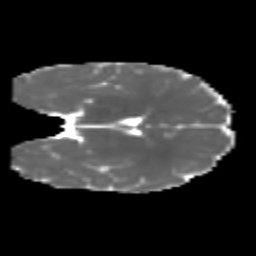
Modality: MD
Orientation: coronal
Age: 7
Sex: male
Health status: healthy